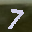
Label: 7